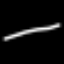
Label: line